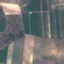
Label: PermanentCrop